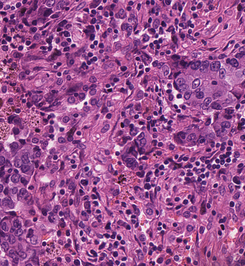
Tumor epithelial tissue: yes
Tumor-associated stroma tissue: yes
Normal tissue: no